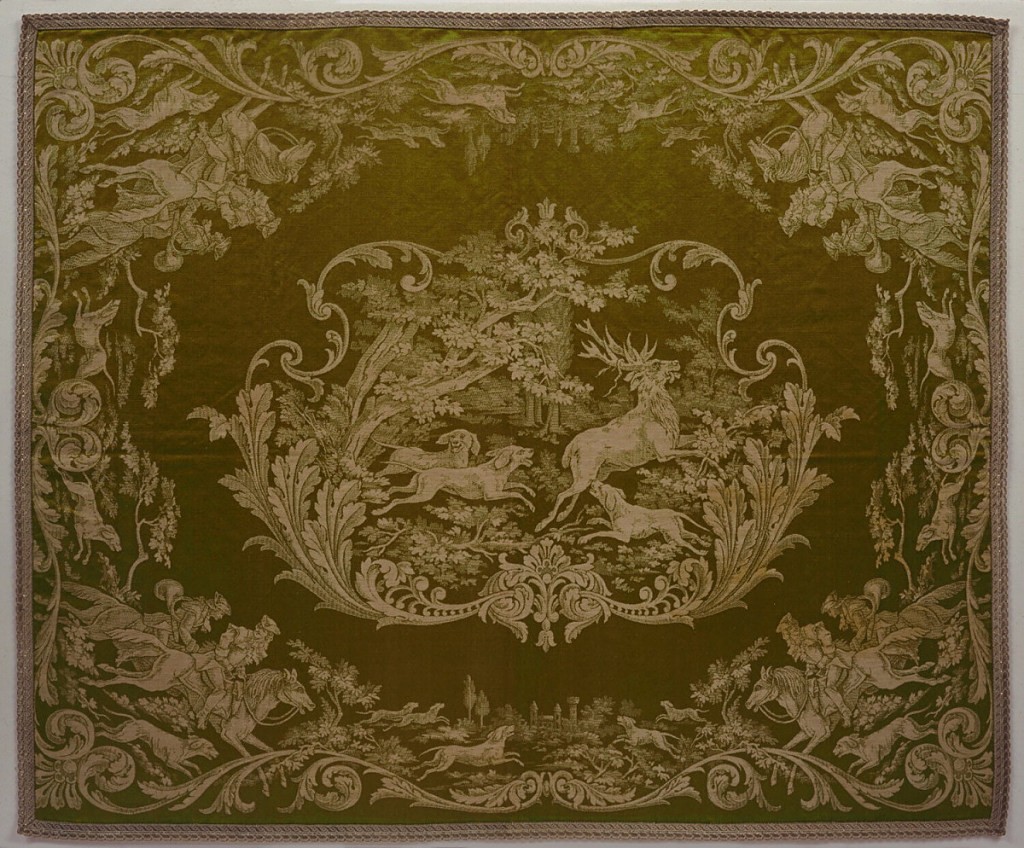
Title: Textile
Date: mid-19th century
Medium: linen warp, silk weft Technique: damask weave
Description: Green satin with design in white. In the central scene, a stag is pursued by hounds amid foliage; in the corners, mounted riders with hounds; foliage borders. Edged with narrow silver galloons.